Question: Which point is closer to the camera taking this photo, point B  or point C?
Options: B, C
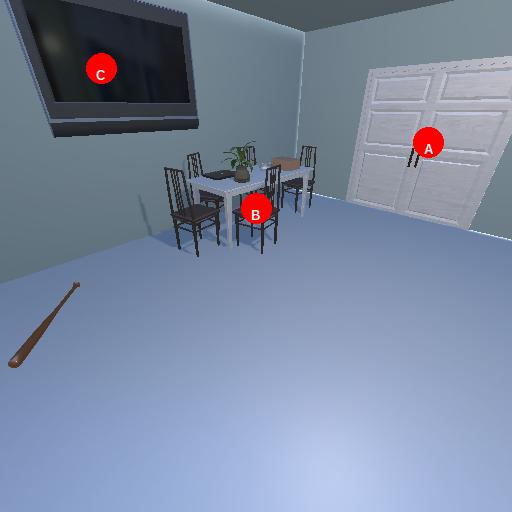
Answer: B